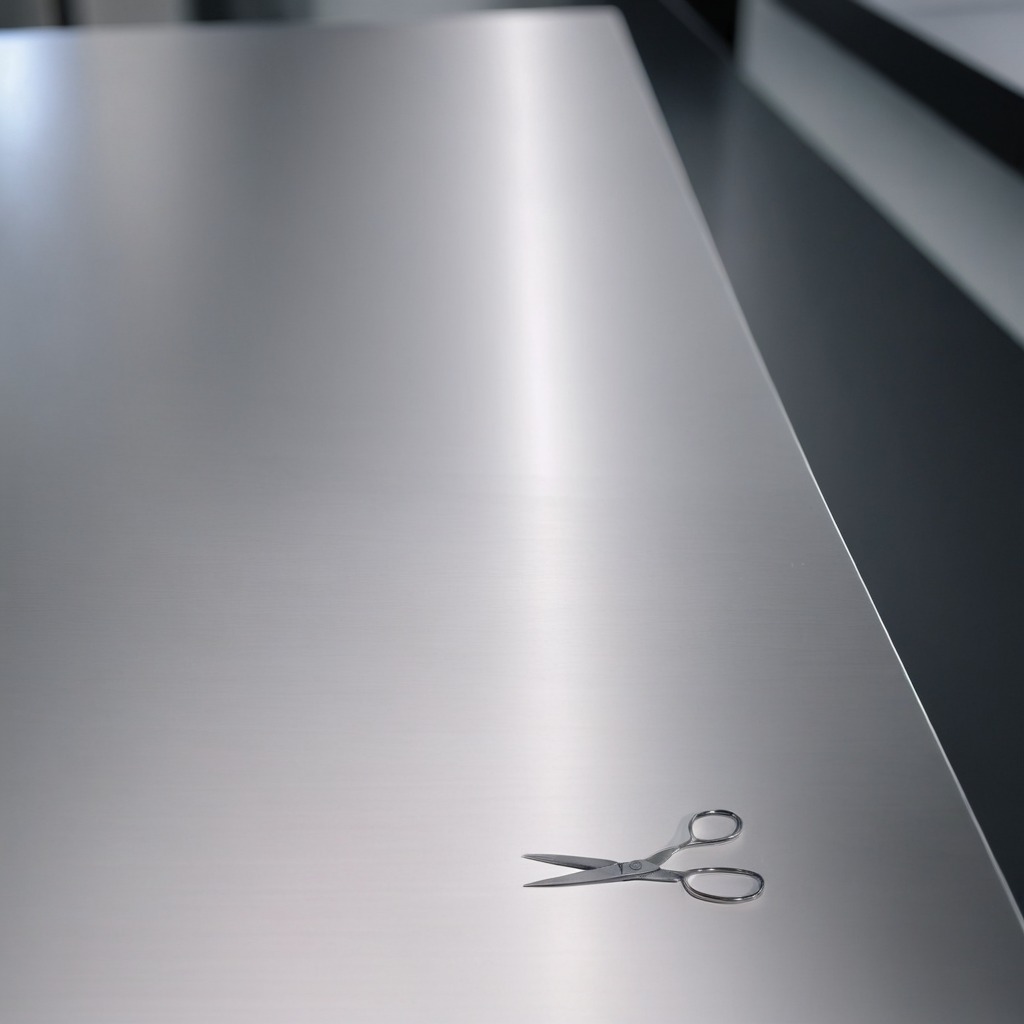
A scissor lies on a stainless steel table in a high-end prototyping lab.